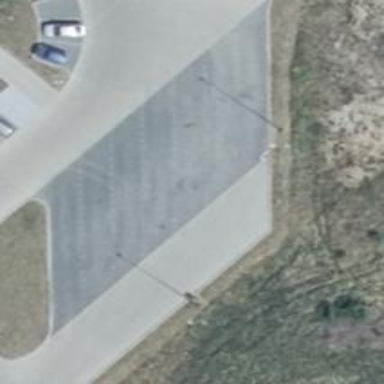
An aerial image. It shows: Road serving as parking aisle.